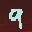
Label: 9